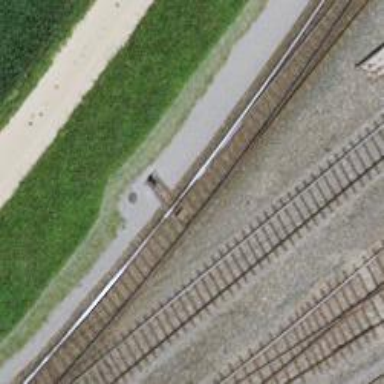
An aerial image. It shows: Railway switch.